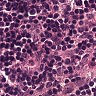
Metastatic tissue present: no